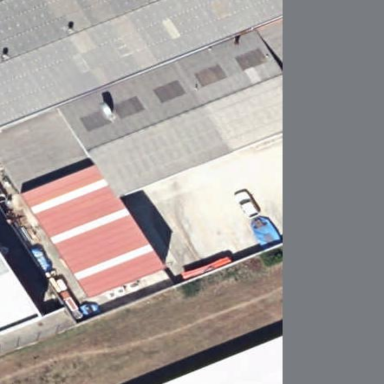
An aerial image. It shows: Industrial building.